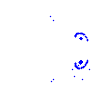
Particle: electron